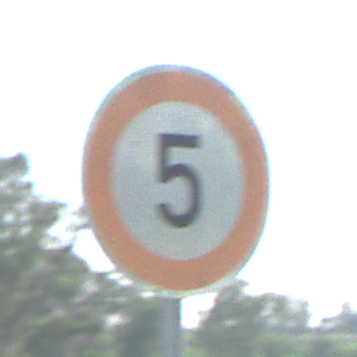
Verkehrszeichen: Geschwindigkeit5
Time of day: MorningAfternoon
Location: Outdoor (Special)
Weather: Clear
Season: NotSpecified
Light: Natural